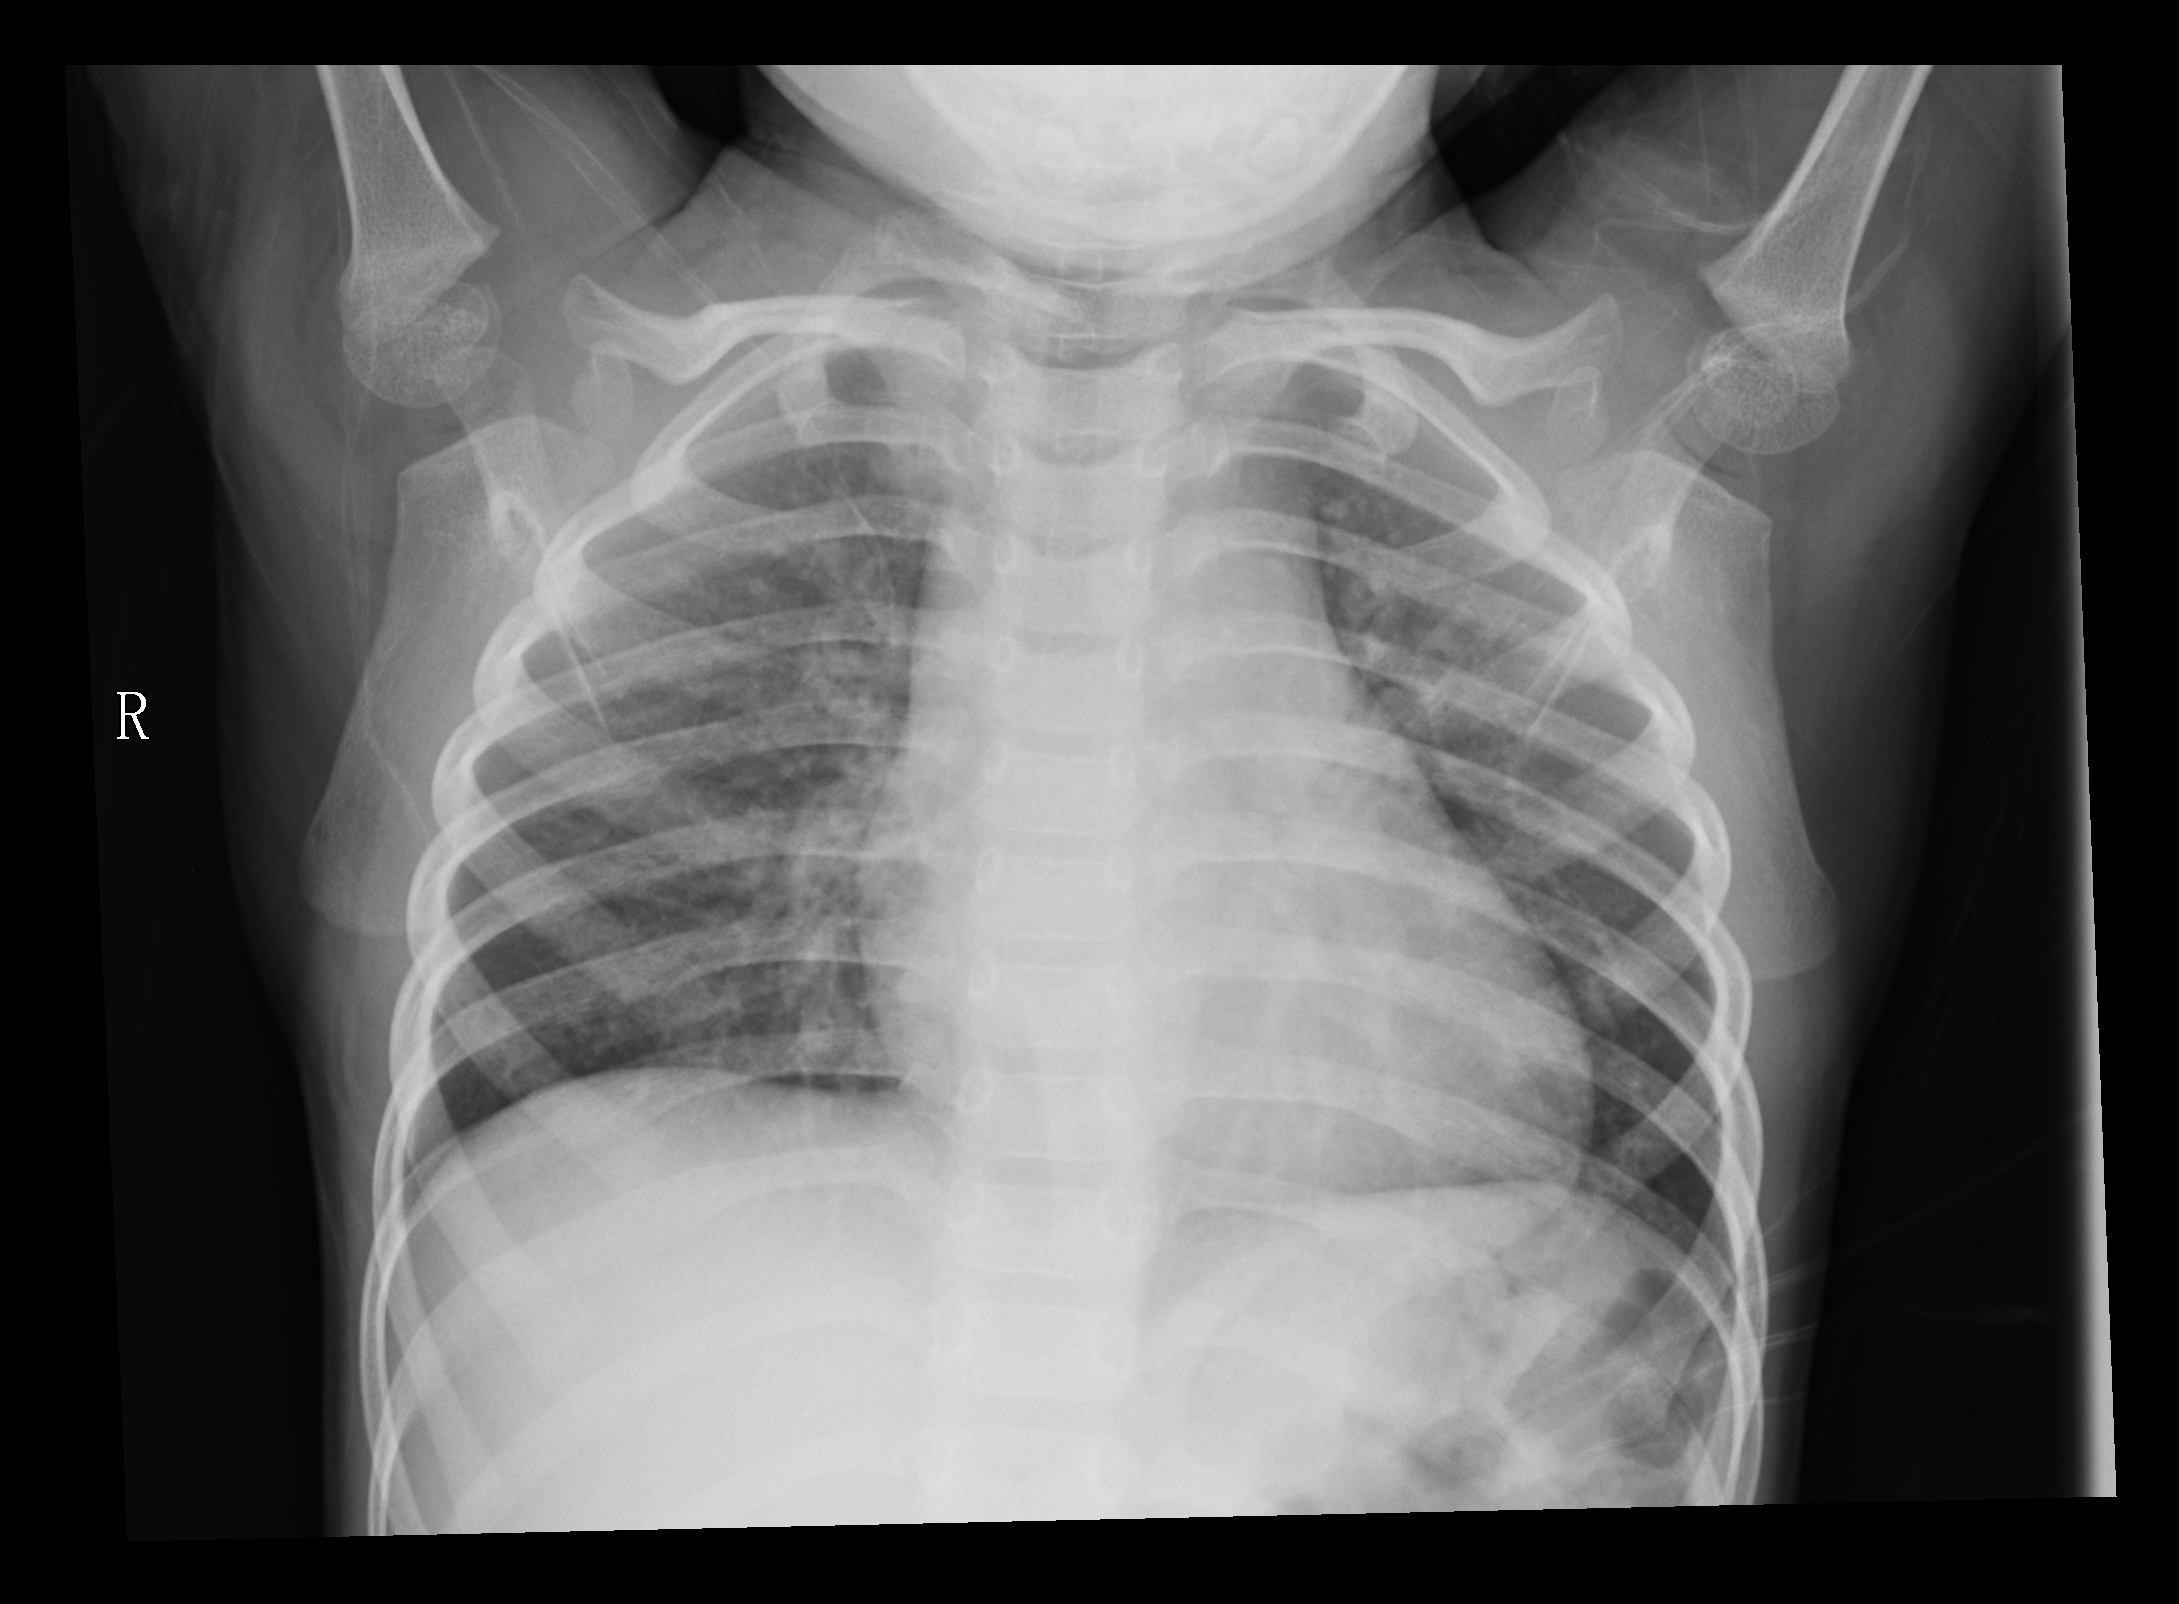
Diagnosis: NORMAL